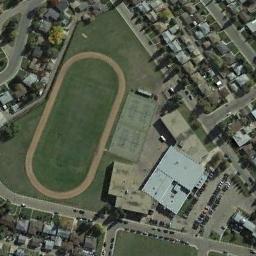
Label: ground_track_field